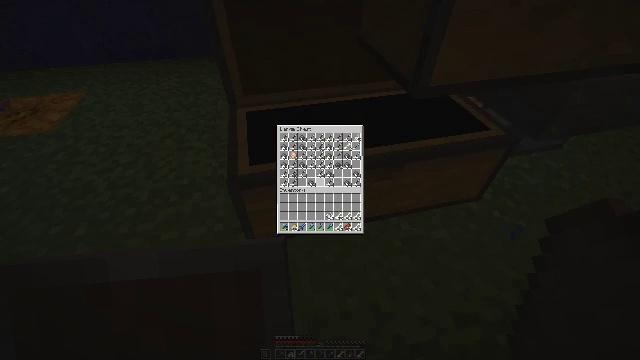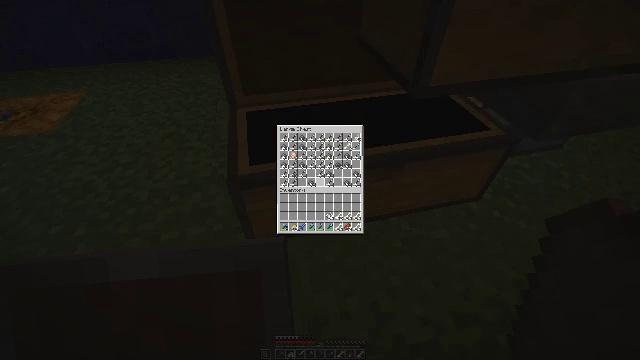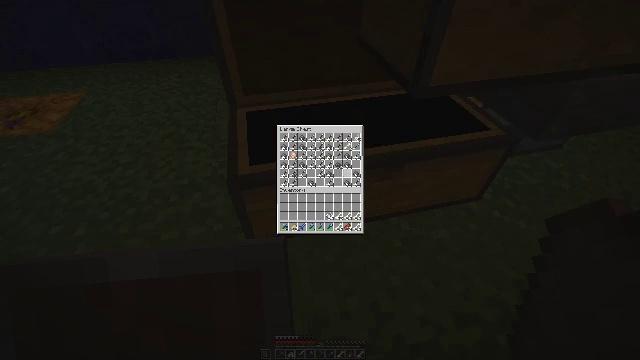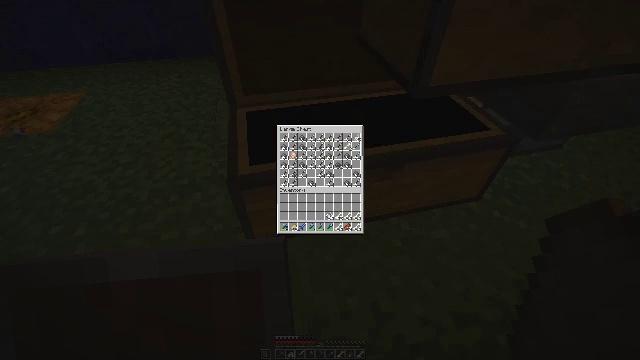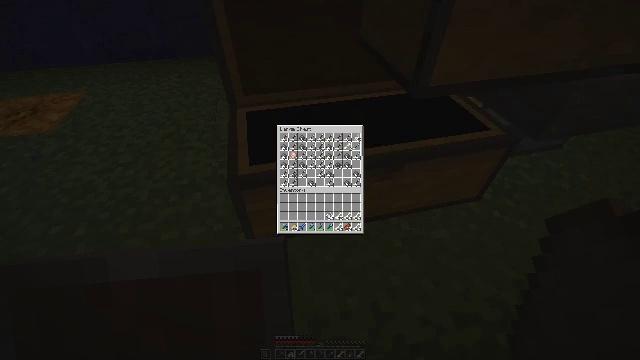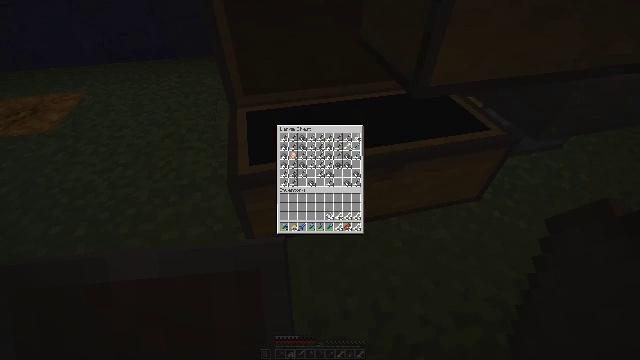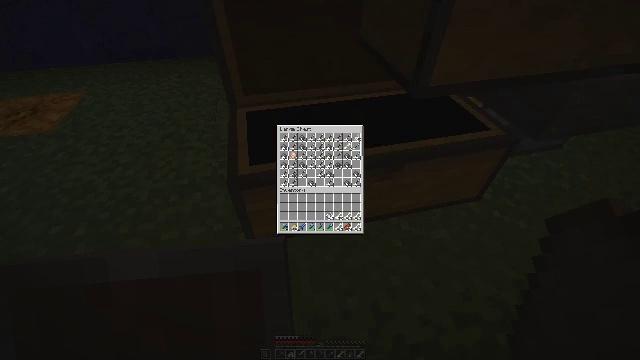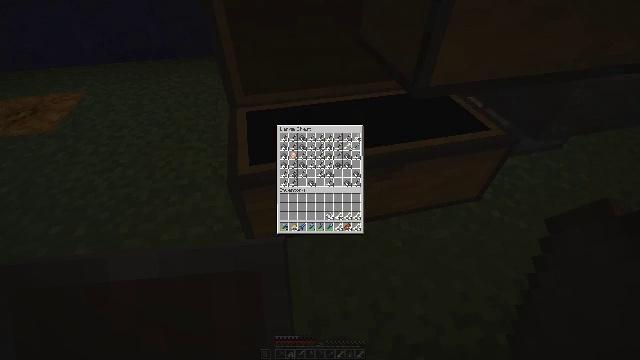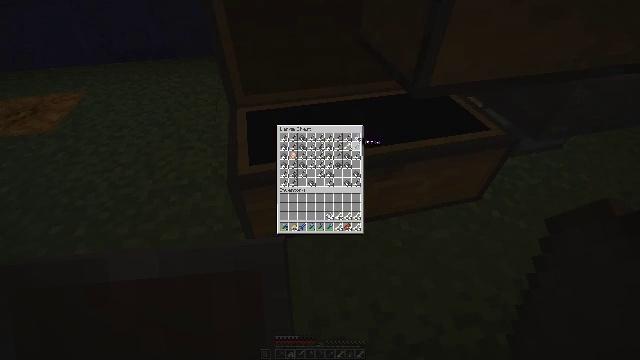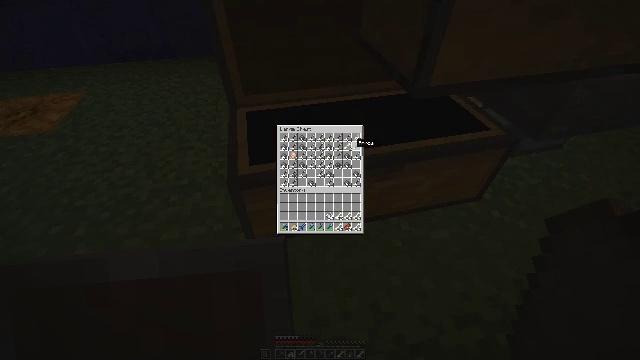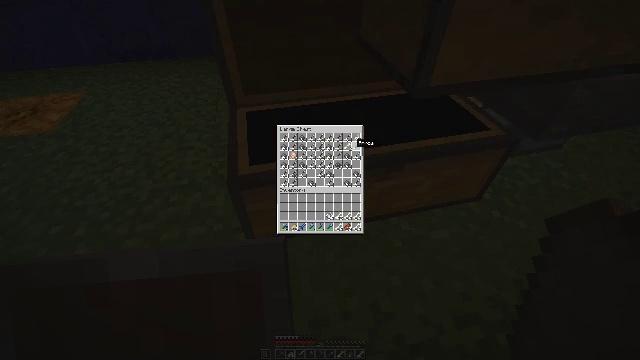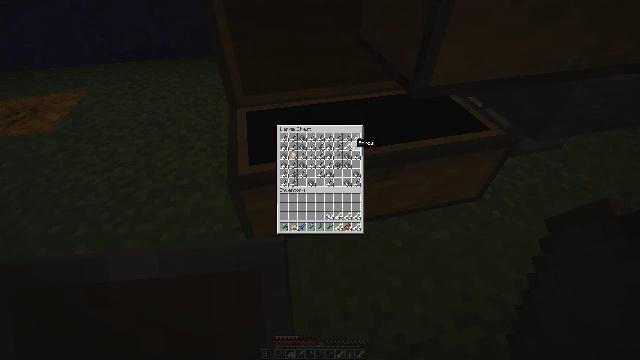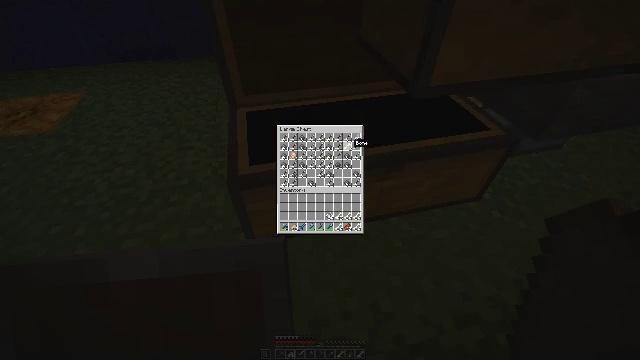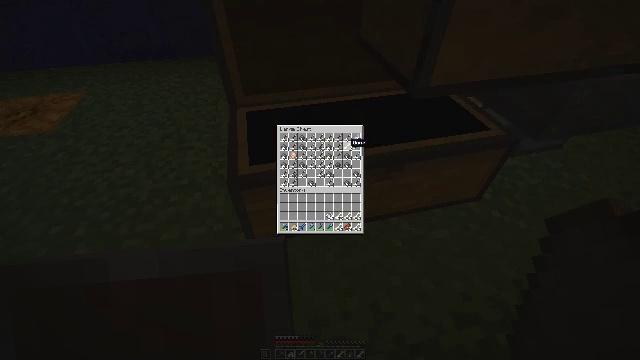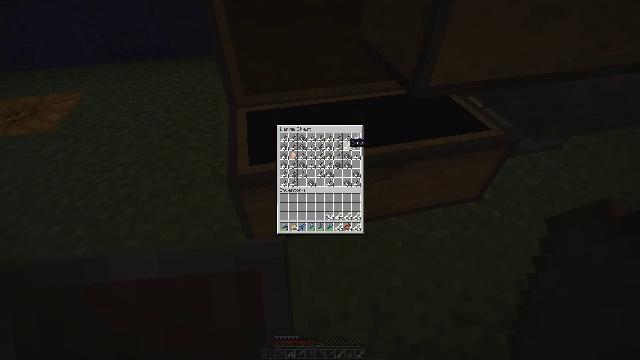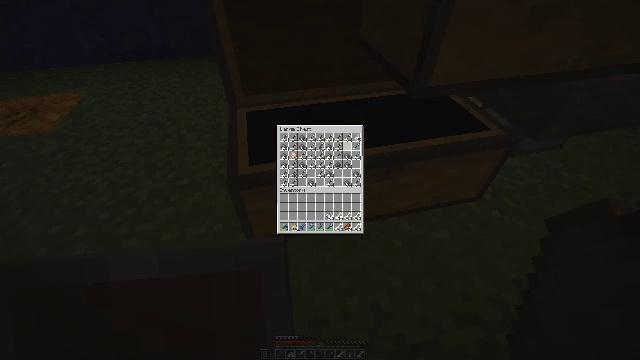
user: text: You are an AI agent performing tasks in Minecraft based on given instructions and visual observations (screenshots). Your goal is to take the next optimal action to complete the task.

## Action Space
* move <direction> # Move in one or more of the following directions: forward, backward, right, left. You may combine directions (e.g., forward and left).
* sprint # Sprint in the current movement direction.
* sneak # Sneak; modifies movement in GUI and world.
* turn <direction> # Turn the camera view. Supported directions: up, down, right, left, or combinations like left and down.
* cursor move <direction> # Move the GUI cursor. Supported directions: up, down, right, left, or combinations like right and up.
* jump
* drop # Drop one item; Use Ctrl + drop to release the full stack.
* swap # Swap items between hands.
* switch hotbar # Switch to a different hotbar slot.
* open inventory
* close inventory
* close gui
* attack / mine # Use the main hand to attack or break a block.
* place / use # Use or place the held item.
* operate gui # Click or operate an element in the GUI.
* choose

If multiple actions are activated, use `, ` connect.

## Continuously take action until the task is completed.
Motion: motion action
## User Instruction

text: Retrieve items from the blue shulker box by mining it.
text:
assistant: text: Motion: no_op
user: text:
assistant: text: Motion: turn right and up
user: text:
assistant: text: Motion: turn right and up
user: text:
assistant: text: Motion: turn right and up
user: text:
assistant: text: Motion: turn up
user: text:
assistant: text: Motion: no_op
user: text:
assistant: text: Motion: turn left
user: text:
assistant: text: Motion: turn left
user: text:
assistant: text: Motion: turn left
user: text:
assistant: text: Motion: no_op
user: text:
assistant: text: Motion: sneak
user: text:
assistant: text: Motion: sneak
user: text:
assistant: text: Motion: sneak
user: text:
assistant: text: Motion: sneak
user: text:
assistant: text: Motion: sneak, attack / mine
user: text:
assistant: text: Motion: sneak, attack / mine
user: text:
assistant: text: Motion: sneak, attack / mine
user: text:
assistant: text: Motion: sneak
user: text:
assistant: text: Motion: no_op
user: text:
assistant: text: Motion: no_op
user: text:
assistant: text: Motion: no_op
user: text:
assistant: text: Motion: no_op
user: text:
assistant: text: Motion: no_op
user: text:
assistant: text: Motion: no_op
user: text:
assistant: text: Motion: no_op
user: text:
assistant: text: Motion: no_op
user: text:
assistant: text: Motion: no_op
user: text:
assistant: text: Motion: no_op
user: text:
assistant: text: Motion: no_op
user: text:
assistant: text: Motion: no_op